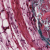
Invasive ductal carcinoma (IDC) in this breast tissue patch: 0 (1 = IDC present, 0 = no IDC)